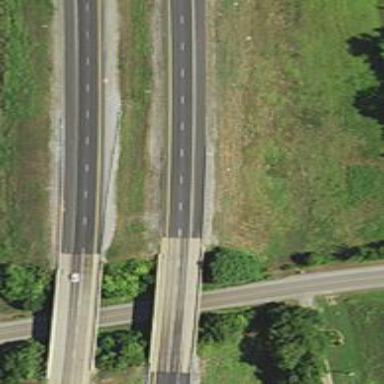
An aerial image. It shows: Bridge over motorway.